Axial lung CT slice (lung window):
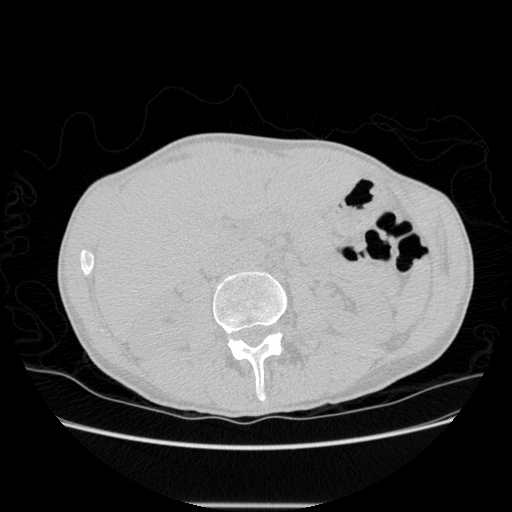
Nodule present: no